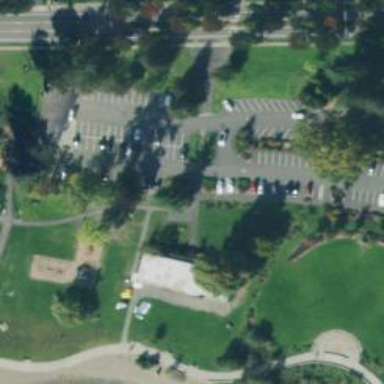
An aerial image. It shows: Parking space is available.